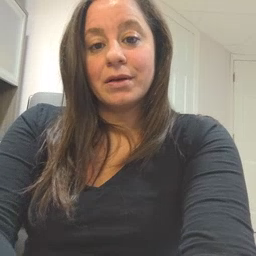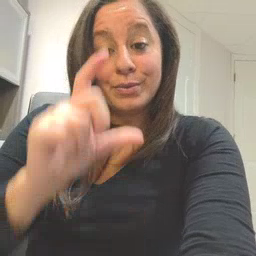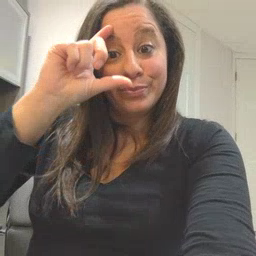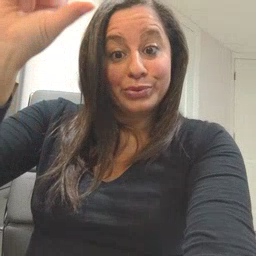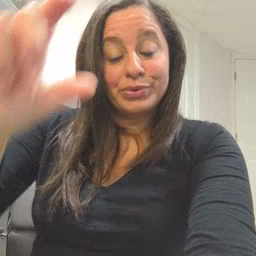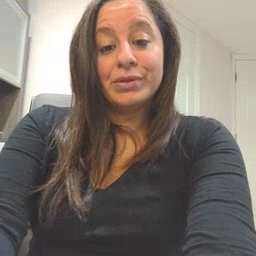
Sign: moon